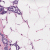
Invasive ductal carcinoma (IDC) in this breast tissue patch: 1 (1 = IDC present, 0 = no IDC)